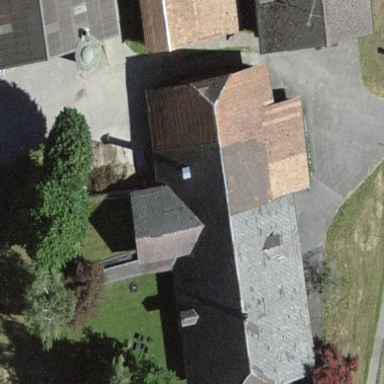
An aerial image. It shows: Farm building.